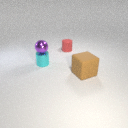
small cyan metal cylinder to the left of small red rubber cylinder